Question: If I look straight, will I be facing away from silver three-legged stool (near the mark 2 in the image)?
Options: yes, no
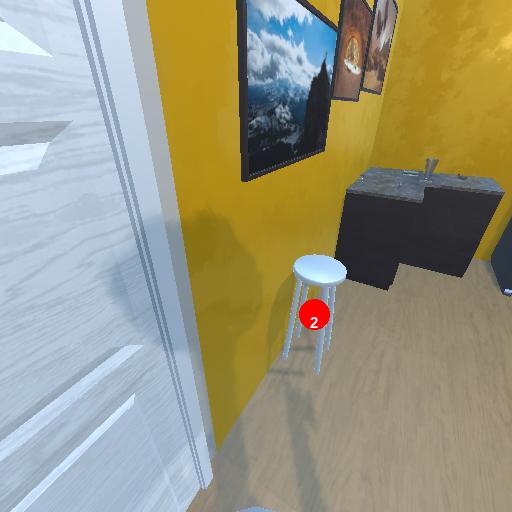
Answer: yes